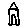
Label: house